Question: I'm following a tutorial on using glade and vala, which can be found <URL>
I've followed the instructions and confirmed that my code is the same as the example.
The xml from Vala is as follows:
'''
<?xml version="1.0" encoding="UTF-8"?>
<interface>
<!-- interface-requires gtk+ 3.0 -->
<object class="GtkWindow" id="window1">
<property name="can_focus">False</property>
<signal name="destroy" handler="on_window1_destroy" swapped="no"/>
<child>
<object class="GtkBox" id="box1">
<property name="visible">True</property>
<property name="can_focus">False</property>
<property name="orientation">vertical</property>
<child>
<object class="GtkEntry" id="entry1">
<property name="visible">True</property>
<property name="can_focus">False</property>
<property name="invisible_char">*</property>
</object>
<packing>
<property name="expand">False</property>
<property name="fill">True</property>
<property name="position">0</property>
</packing>
</child>
<child>
<object class="GtkButton" id="button1">
<property name="label" translatable="yes">button</property>
<property name="visible">True</property>
<property name="can_focus">False</property>
<property name="receives_default">True</property>
<signal name="clicked" handler="on_button1_clicked" swapped="no"/>
</object>
<packing>
<property name="expand">False</property>
<property name="fill">True</property>
<property name="position">1</property>
</packing>
</child>
</object>
</child>
</object>
</interface>
'''
The code that I wrote is as follows:
'''
using Gtk;
/* When button click signal received */
public void on_button1_clicked (Button source) {
/* change button label to clicked! */
source.label = "Clicked!";
stderr.printf ("Clicked! --> ");
}
/* when window close signal received */
public void on_window1_destroy (Window source) {
Gtk.main_quit();
}
int main (string[] args) {
Gtk.init (ref args);
var builder = new Builder ();
/* getting the glade file */
builder.add_from_file ("sample.ui");
builder.connect_signals (null);
var window = builder.get_object ("window1") as Window;
var entry = builder.get_object ("entry1") as Entry;
var button = builder.get_object ("button1") as Button;
/* that's another way to do something when signal received */
button.clicked.connect (() => {
stderr.printf ("%s
", entry.get_text ());
});
window.show_all ();
Gtk.main ();
return 0;
}
'''
When I run the compiled vala, I get the window (as per the example):

So that's all good. But when I try and click on the text field, I get a Gtk-CRITICAL error message in the console:
> (example:16109): Gdk-CRITICAL **: gdk_device_get_n_axes: assertion 'gdk_device_get_source (device) != GDK_SOURCE_KEYBOARD' failed
I don't get focus on the field and as such I cannot type anything into the field. I'm not sure why this is occurring. I've reviewed what I've done and I cannot see where I've gone wrong.
Btw, when I compile I've noticed the following warnings:
'''
$ valac --pkg gtk+-3.0 --pkg gmodule-2.0 example.vala
example.vala:22.5-22.39: warning: unhandled error 'GLib.Error'
builder.add_from_file ("sample.ui");
^^^^^^^^^^^^^^^^^^^^^^^^^^^^^^^^^^^
example.vala.c: In function 'main':
example.vala.c:141:2: warning: 'g_type_init' is deprecated (declared at /usr/include/glib-2.0/gobject/gtype.h:669) [-Wdeprecated-declarations]
g_type_init ();
^
Compilation succeeded - 1 warning(s)
'''
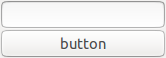
Answer: You need to set the 'can-focus' property of the text entry to 'True' to be able to focus it (although I don't get the run-time error with your code).
If you are using a recent version of GTK (3.10) you might want to read about <URL> as this saves messing about with Gtk.Builder directly, you just put a couple of annotations and vala sets everything up for you.
In GTK3 the 'expand' & 'fill' child properties are deprecated in favour of the 'expand', 'hexpand', 'vexpand', 'halign' & 'valign' widget properties which offer more flexibility in the distribution and use of extra space.
The vala warning about the unhandled error is because the code doesn't catch errors such as file not found or markup errors in the ui definition returned 'builder.add_from_file'.
Don't worry too much about the second warning, vala is generating code for an older version of glib than the one you have installed. Add '--target-glib 2.36' to the vala command line to fix it.